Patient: sex F, age 89
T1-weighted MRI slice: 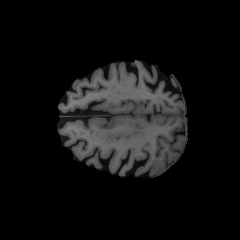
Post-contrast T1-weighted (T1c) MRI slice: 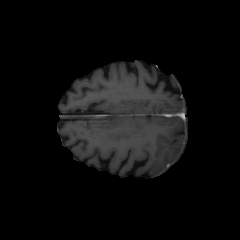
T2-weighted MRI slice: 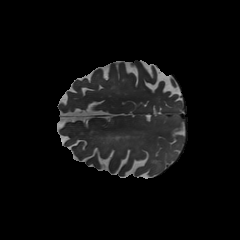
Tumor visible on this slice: yes
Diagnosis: Glioblastoma, IDH-wildtype
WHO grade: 4